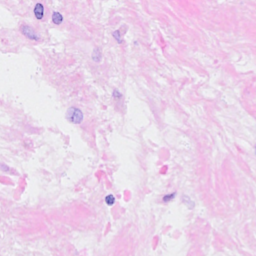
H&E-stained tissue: Breast